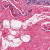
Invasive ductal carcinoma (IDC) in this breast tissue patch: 0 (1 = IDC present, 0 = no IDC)